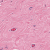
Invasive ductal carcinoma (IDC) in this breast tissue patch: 0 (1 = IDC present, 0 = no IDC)